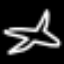
Label: airplane